Question: I am working with a matrix data set that has X-Y coordinates, and rest of the columns have logical values containing different parameters. I want to find the neighboring coordinates of X-Y given at least one of the corresponding parameters is true, and then append it to new matrix as rows. Below is the sample matrix data.
'''
X Y P1 P2 P3 P4
-52 32 1 0 0 1
-50 34 0 0 0 0
-50 26 0 0 0 1
-52 31 0 1 1 1
'''
To solve this, I am planning to use following algorithm:
'''
# Find row wise sum
newCol <- rowSums(Data_1)
# Bind as first column with Data_1
newData <- cbind(newCol, Data_1)
# Not R code, pseduo code
if (newData[,1] != 0{
store newData[,2] and newData[,3].
Data_2 <- find neighboring coordinates to newData[,2] and newData[,3].
}
finalData <- cbind(Data_1, Data_2)
'''
'''
X Y P1 P2 P3 P4 N1.x N1.y N2.x N2.y N3.x N3.y N4.x N4.y N5.x N5.y N6.x N6.y N7.x N7.y N8.x N8.y
-52 32 1 0 0 1 <Neighboring Coordinates---->
-50 34 0 0 0 0 <NULL>
-50 26 0 0 0 1 <Neighboring Coordinates---->
-52 31 0 1 1 1 <Neighboring Coordinates---->
'''
The problem with this approach is scalability when the matrix will have millions of rows and columns.
Following image shows neighbor coordinates for '(x,y)'.

Please suggest better approach if possible, thanks.
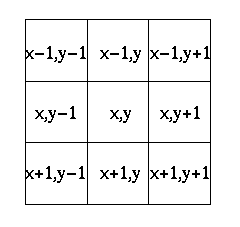
Answer: How about a data frame approach--does it need to be a matrix?
'''
# Create one data frame with the starting points
points <- data.frame(x = c(-52, -50, -50, -52),
y = c( 32, 34, 26, 31))
# Create a second data frame with the desired combinations of distances
distances <- expand.grid(xd = 1:4,
yd = 1:4)
# Repeat the distances for each point (cartesian product/outer join)
neighbors <- merge(points, distances)
# Compute neighbor coordinates
neighbors$nx <- neighbors$x + neighbors$xd
neighbors$ny <- neighbors$y + neighbors$yd
# sort
neighbors <- neighbors[order(neighbors$x, neighbors$y), ]
# display
head(neighbors)
'''
Result
'''
x y xd yd nx ny
4 -52 31 1 1 -51 32
8 -52 31 2 1 -50 32
12 -52 31 3 1 -49 32
16 -52 31 4 1 -48 32
20 -52 31 1 2 -51 33
24 -52 31 2 2 -50 33
'''